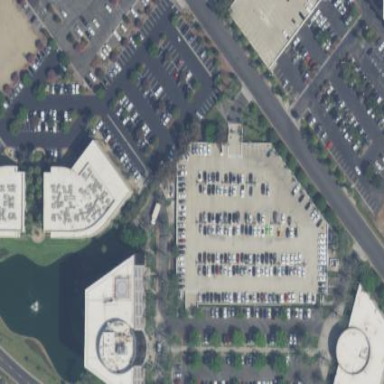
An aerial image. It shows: Multi-storey parking building.